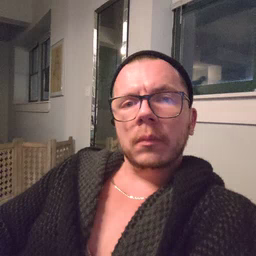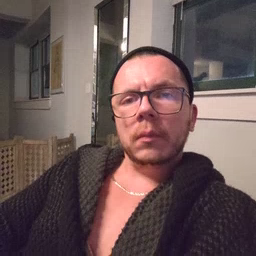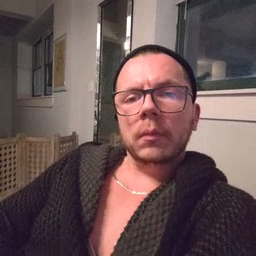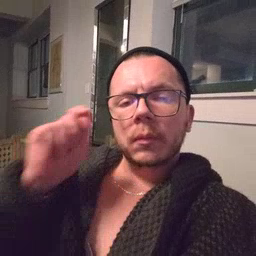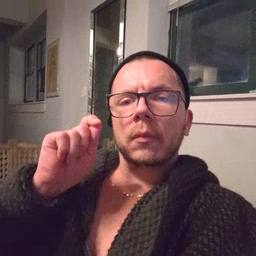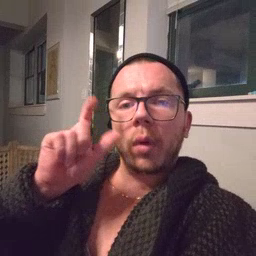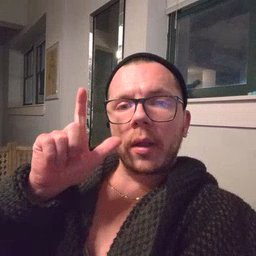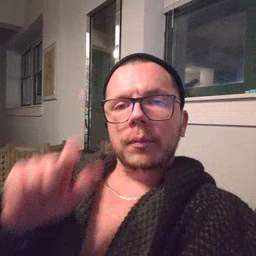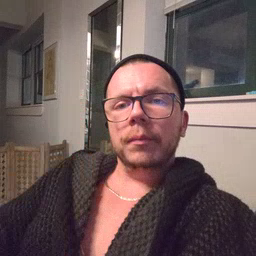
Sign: wake